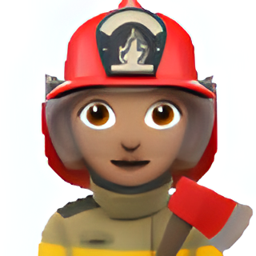
Name: female firefighter type 4
Emoji: 👩🏽‍🚒
Group: People & Body
Sub-group: person-role